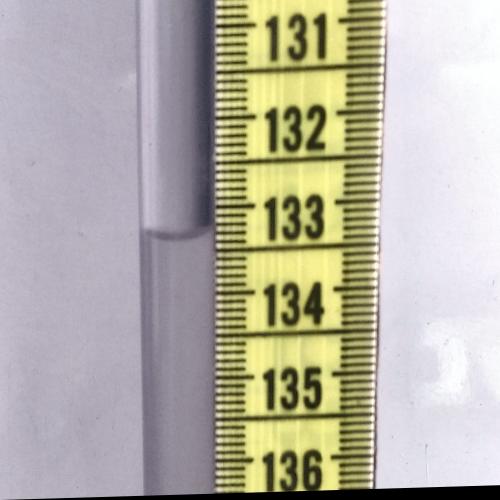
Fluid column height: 133.3 cm